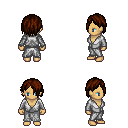
a pixel art fantasy rpg character, female body template, human, tanned skin, white robe, red pants, brown bangs hairstyle, four views (front, back, left, right), 2x2 character sprite sheet, small pixel art, hard edges, no anti-aliasing